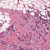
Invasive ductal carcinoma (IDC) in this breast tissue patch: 1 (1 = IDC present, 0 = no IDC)